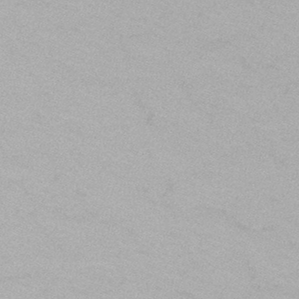
Label: frost